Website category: auto
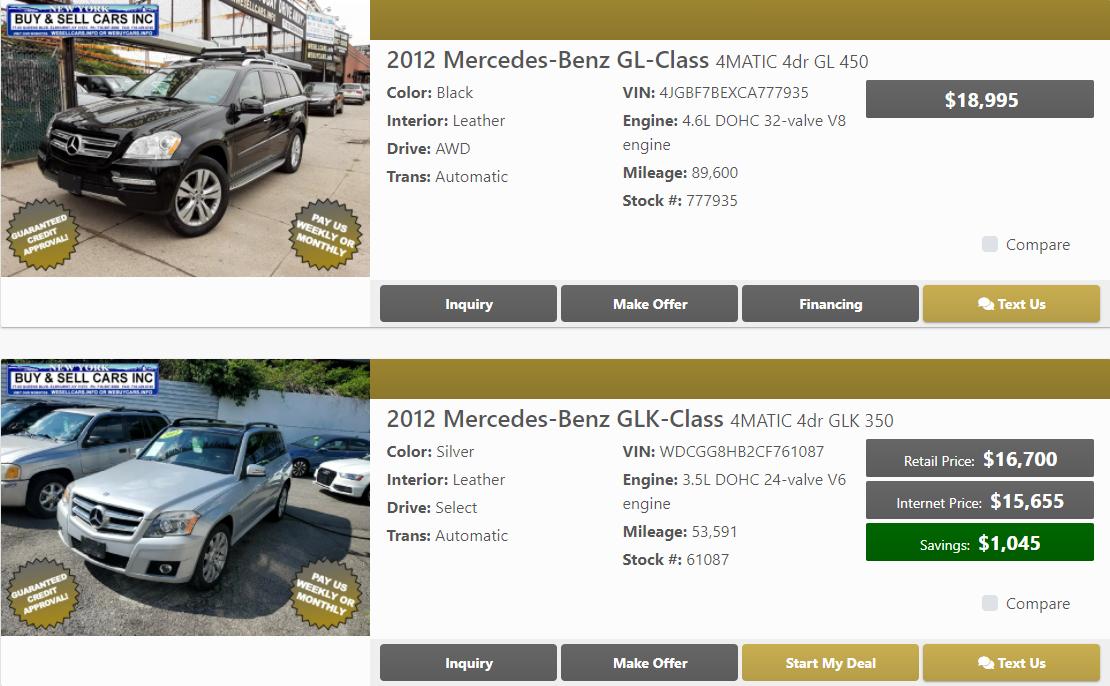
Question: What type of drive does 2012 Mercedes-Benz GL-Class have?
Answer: AWD

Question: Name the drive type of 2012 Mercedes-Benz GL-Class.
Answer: AWD

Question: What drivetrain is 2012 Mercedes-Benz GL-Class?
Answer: AWD

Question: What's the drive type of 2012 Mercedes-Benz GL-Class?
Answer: AWD

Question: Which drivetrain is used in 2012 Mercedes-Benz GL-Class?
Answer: AWD

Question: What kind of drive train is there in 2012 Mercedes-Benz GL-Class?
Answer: AWD

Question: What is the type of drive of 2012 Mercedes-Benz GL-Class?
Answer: AWD

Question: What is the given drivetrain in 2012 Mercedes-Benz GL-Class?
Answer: AWD

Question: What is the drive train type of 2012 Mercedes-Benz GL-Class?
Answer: AWD

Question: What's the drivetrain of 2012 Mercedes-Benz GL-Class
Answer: AWD

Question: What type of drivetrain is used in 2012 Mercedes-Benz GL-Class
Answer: AWD

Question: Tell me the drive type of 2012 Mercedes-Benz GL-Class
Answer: AWD

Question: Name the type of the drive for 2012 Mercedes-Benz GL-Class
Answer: AWD

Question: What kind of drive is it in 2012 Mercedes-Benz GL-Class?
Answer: AWD

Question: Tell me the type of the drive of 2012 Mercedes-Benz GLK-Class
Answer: Select

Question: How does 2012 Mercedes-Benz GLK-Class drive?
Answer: Select

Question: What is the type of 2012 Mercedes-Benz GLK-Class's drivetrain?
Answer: Select

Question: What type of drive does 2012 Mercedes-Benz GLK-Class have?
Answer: Select

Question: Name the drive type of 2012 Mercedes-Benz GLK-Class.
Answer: Select

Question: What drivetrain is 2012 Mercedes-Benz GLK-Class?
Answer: Select

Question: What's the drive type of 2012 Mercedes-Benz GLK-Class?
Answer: Select

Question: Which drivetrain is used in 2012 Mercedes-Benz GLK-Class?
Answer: Select

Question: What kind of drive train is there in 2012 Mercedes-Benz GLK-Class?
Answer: Select

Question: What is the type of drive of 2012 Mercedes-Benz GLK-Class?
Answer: Select

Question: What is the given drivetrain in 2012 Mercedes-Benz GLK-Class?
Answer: Select

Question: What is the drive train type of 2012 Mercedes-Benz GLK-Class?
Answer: Select

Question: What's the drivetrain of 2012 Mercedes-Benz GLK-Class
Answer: Select

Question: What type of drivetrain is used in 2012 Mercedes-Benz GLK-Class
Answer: Select

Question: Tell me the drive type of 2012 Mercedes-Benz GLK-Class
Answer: Select

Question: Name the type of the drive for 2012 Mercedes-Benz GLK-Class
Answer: Select

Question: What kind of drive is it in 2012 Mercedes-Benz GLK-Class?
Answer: Select

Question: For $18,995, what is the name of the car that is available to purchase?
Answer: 2012 Mercedes-Benz GL-Class

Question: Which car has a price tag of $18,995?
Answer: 2012 Mercedes-Benz GL-Class

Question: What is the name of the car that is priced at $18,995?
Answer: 2012 Mercedes-Benz GL-Class

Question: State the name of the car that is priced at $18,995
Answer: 2012 Mercedes-Benz GL-Class

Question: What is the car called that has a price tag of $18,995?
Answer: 2012 Mercedes-Benz GL-Class

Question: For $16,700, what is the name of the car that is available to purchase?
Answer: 2012 Mercedes-Benz GLK-Class

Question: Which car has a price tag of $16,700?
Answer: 2012 Mercedes-Benz GLK-Class

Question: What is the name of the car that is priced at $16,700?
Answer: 2012 Mercedes-Benz GLK-Class

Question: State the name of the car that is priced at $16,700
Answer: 2012 Mercedes-Benz GLK-Class

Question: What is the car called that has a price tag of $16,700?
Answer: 2012 Mercedes-Benz GLK-Class

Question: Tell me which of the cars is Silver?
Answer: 2012 Mercedes-Benz GLK-Class

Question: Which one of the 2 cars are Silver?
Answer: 2012 Mercedes-Benz GLK-Class

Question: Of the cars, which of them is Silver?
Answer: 2012 Mercedes-Benz GLK-Class

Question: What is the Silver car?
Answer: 2012 Mercedes-Benz GLK-Class

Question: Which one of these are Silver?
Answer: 2012 Mercedes-Benz GLK-Class

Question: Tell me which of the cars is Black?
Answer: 2012 Mercedes-Benz GL-Class

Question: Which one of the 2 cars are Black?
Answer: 2012 Mercedes-Benz GL-Class

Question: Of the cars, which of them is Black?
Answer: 2012 Mercedes-Benz GL-Class

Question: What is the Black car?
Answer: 2012 Mercedes-Benz GL-Class

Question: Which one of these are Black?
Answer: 2012 Mercedes-Benz GL-Class

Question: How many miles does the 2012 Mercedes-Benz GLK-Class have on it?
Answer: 53,591

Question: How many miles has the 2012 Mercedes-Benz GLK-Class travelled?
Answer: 53,591

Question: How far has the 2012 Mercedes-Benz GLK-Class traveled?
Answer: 53,591

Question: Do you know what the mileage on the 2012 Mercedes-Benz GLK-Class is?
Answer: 53,591

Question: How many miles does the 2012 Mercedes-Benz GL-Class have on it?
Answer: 89,600

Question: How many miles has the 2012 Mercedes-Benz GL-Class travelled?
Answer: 89,600

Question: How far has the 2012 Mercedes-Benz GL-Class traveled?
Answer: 89,600

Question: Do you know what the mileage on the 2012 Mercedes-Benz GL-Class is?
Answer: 89,600